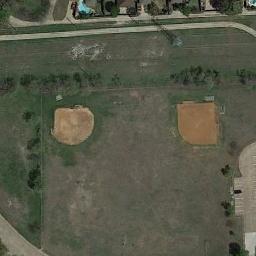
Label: baseball_diamond